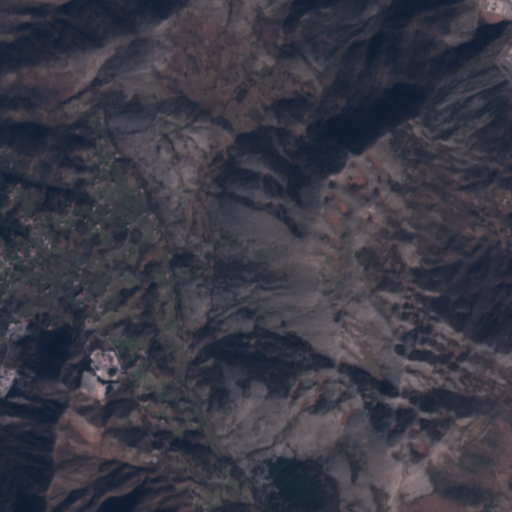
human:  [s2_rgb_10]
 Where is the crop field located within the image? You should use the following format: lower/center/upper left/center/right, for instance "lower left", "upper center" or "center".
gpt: The crop field is located in the center right of the image.
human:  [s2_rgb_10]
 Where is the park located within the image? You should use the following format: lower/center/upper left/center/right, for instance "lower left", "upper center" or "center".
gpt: There is no park in the image.